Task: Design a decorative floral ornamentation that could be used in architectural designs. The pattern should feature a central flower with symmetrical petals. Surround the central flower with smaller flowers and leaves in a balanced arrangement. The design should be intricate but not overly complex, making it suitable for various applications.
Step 1125:
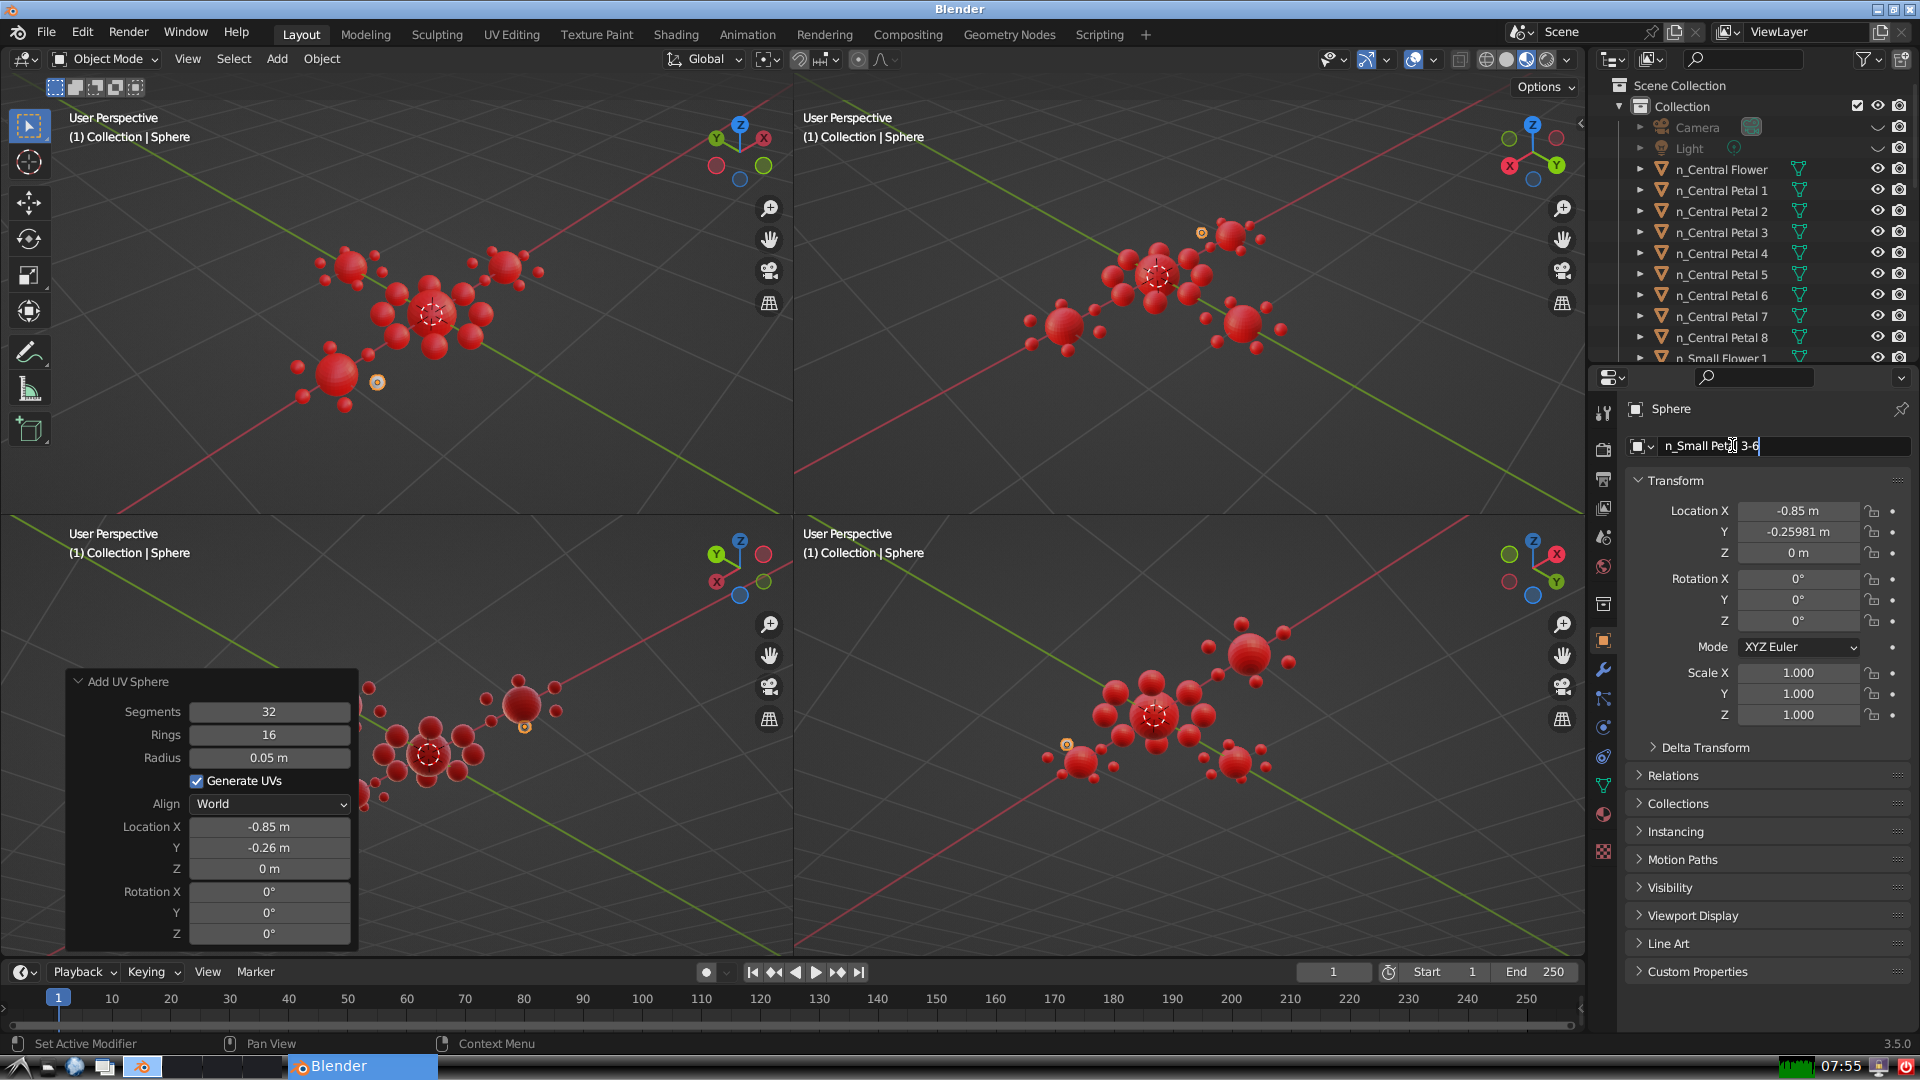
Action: {"key_press": ['Return']}